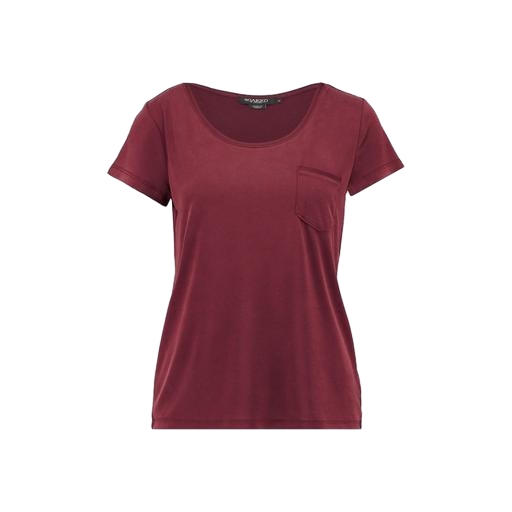
red pocket t-shirt only macy, scoop-neck tee, scoop neck t-shirt, white background